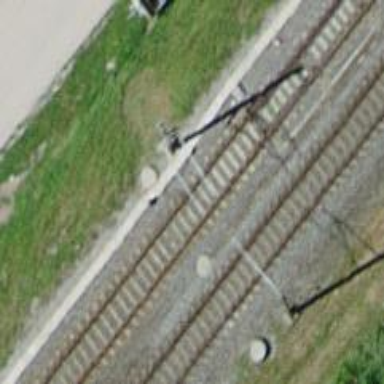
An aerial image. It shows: Railway switch.